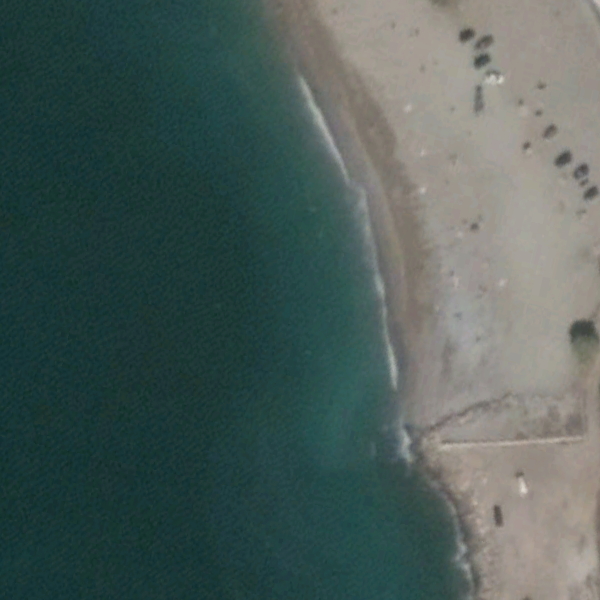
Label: Beach